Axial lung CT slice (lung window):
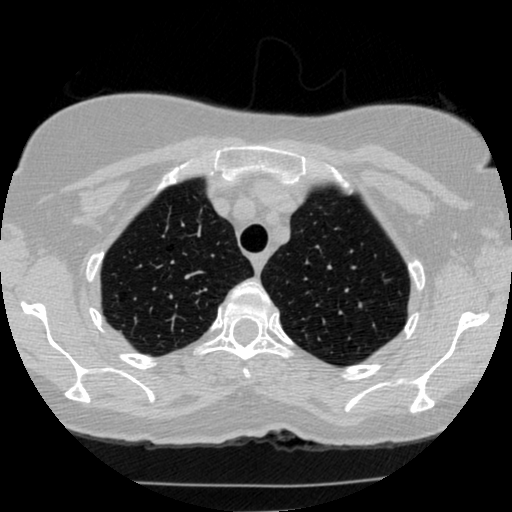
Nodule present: no